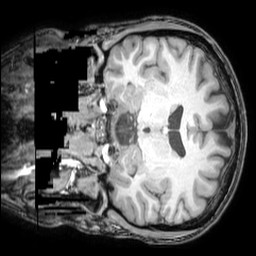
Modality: T1w
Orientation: coronal
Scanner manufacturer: philips
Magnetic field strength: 3 T
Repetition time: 0.00809 s
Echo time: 0.003698 s